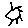
Label: sun